Interaction volume radius: 5 \u00c5
Interaction volume height: 20 \u00c5
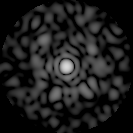
Disorder parameter: 0.8799